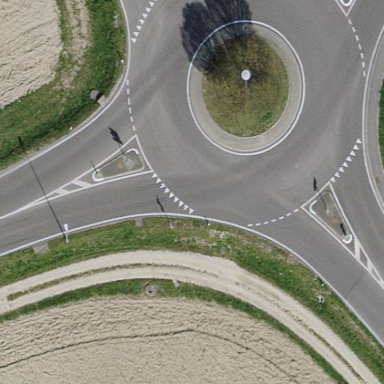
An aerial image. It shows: Secondary road with asphalt surface leading to roundabout.